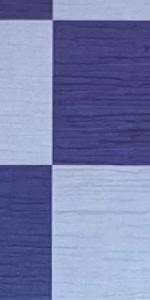
Label: Empty